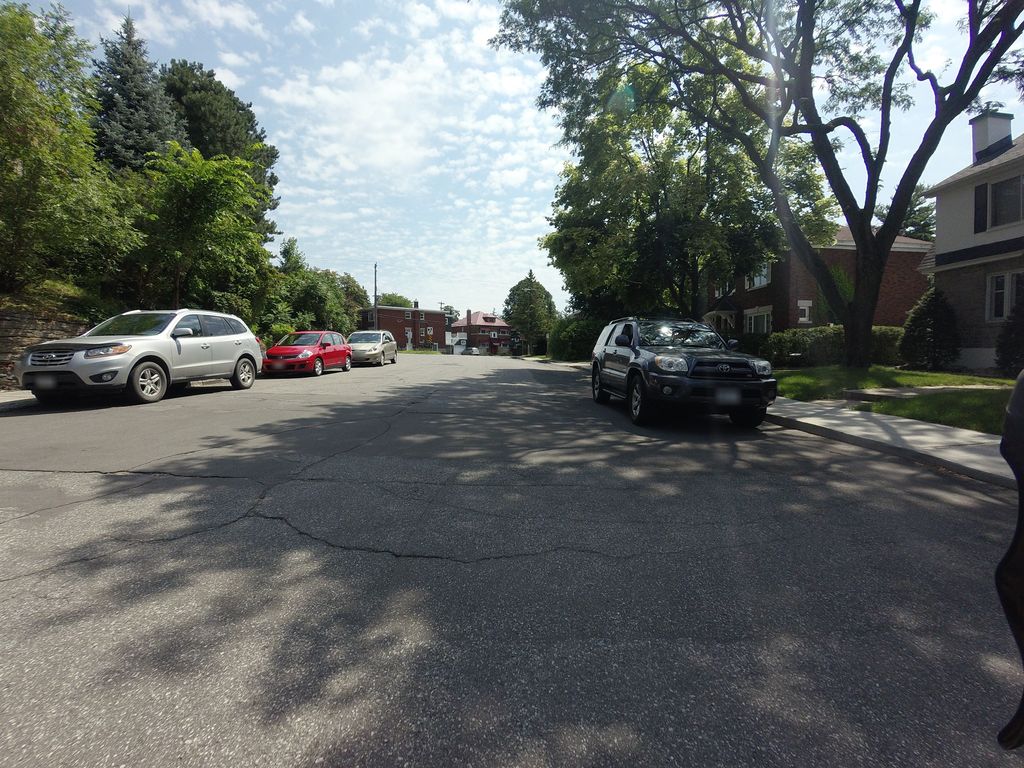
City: ottawa-gatineau